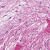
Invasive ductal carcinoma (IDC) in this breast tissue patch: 0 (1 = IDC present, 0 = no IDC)